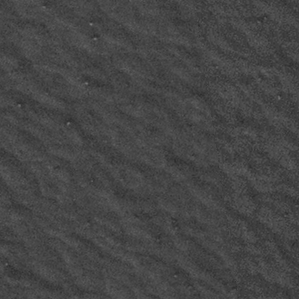
Label: frost